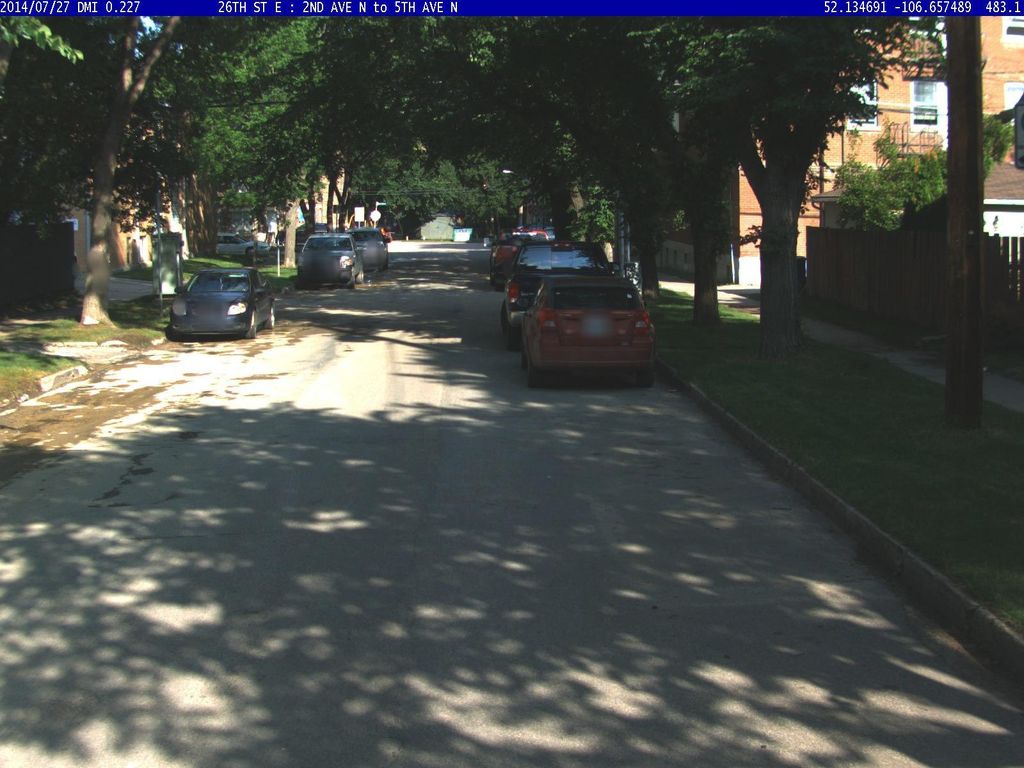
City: saskatoon